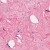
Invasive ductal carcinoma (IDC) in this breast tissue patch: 0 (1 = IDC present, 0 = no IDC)